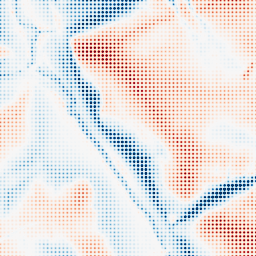
Category: multiscale
Decomposition family: dog_multiscale
Decomposition parameters: sigma_ratio: 2
n_scales: 5
base_sigma: 0.5
Upsampling method: sinc_hamming
Upsampling parameters: scale: 8
kernel_size: 4
Upsampling scale: 8